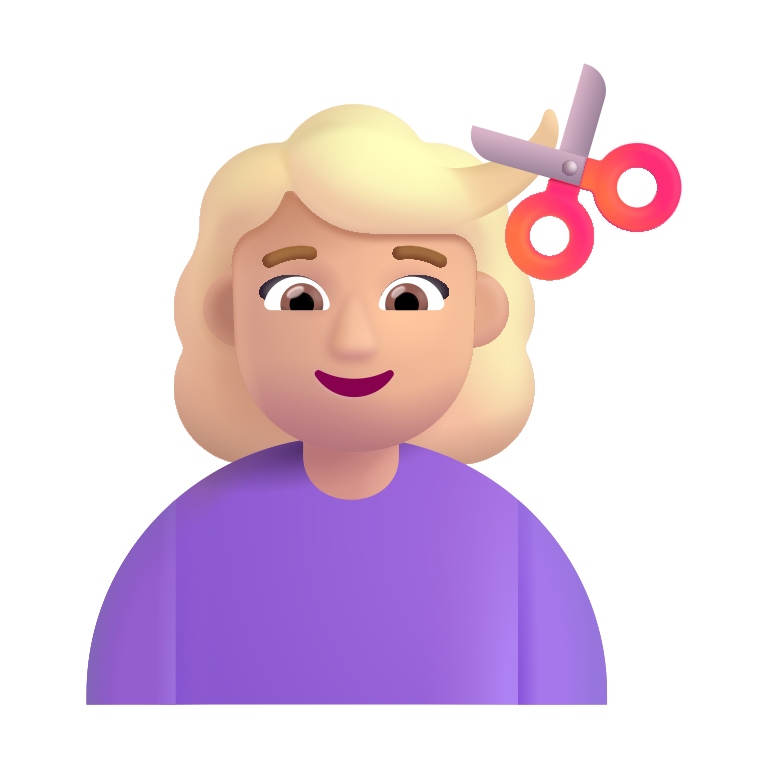
woman getting haircut color  light